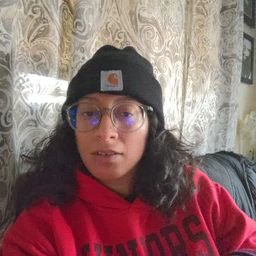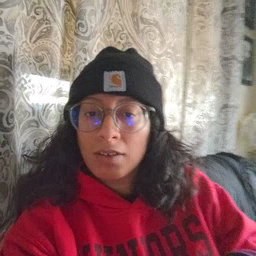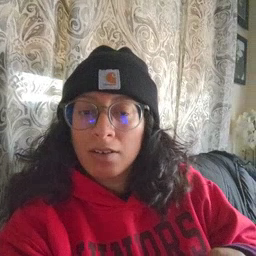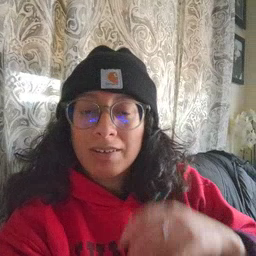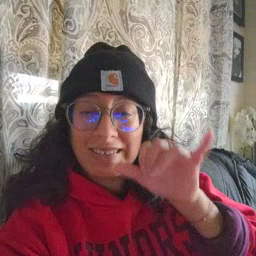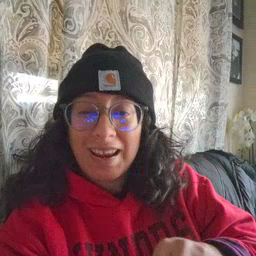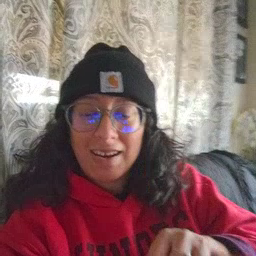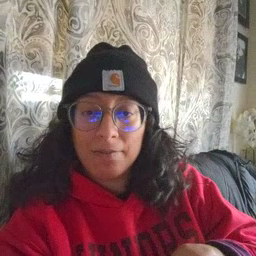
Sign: stay